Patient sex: F
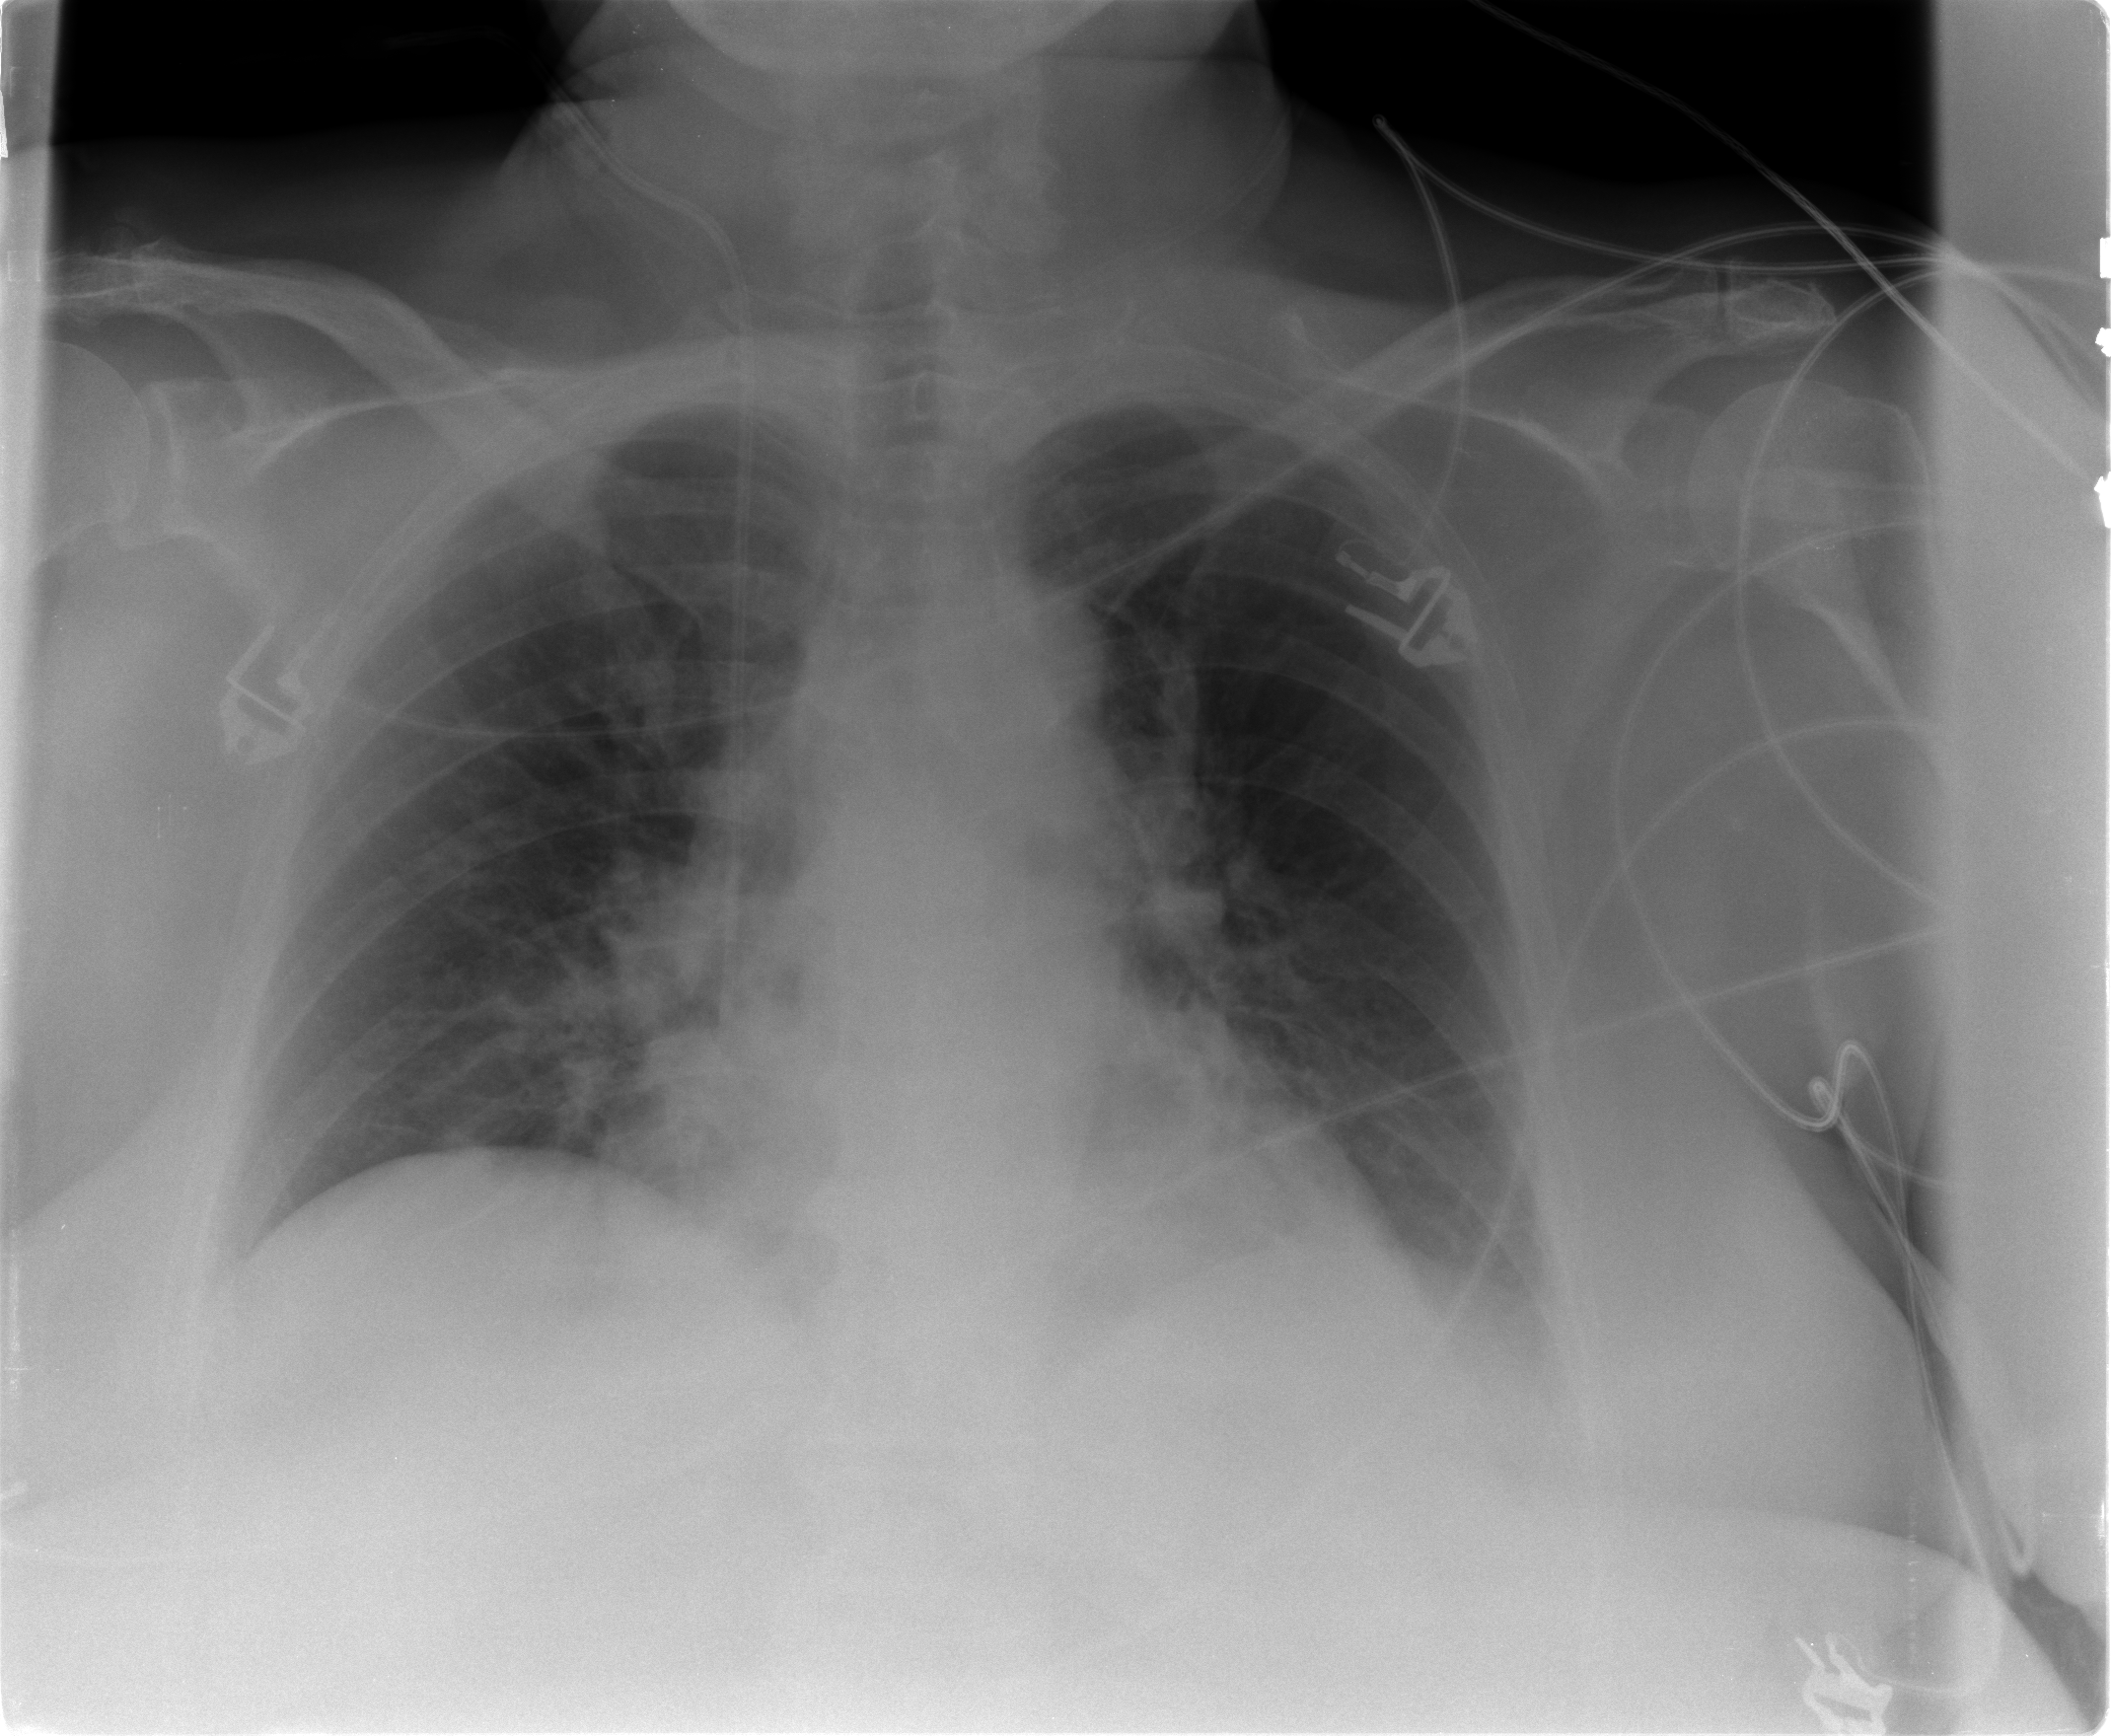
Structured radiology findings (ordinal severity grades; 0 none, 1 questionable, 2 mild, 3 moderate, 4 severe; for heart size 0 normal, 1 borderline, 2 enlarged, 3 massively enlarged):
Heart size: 0
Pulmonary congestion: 2
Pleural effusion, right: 1
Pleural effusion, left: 2
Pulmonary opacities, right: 2
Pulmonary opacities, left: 0
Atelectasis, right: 2
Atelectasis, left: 1